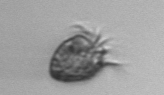
Label: Ciliophora